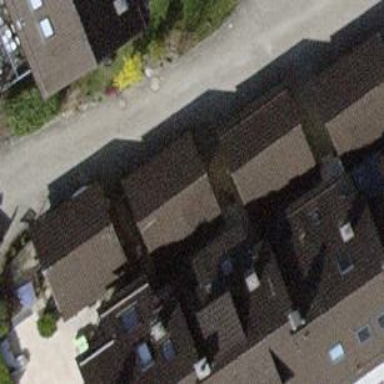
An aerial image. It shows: Group of garages.